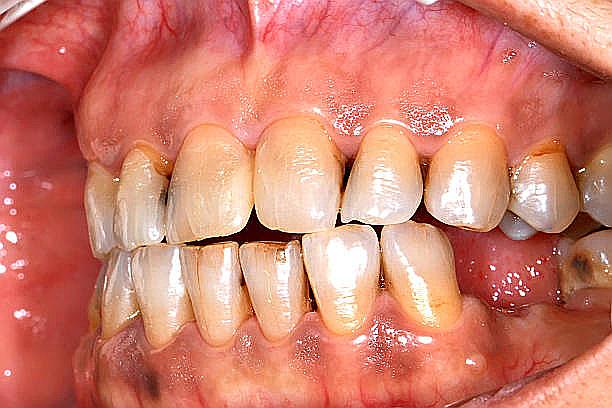
Condition: Calculus